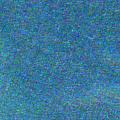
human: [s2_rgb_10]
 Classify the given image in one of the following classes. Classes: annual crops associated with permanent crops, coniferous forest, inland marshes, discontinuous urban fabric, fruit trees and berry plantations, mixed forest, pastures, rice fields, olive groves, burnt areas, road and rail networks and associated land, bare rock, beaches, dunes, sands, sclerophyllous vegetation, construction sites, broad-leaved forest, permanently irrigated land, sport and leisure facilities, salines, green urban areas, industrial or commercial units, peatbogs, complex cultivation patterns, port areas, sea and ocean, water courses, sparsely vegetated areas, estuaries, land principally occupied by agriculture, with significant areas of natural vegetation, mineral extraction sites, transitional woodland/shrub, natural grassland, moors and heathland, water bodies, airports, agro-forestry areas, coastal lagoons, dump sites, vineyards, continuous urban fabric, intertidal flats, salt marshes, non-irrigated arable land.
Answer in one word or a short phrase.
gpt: sea and ocean